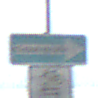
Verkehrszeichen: EinbahnstrasseRechtsweisend
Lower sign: RichtungsangabeDurchPfeile9
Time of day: Midday
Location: Roofed (Beach)
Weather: Overcast
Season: NotSpecified
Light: Natural